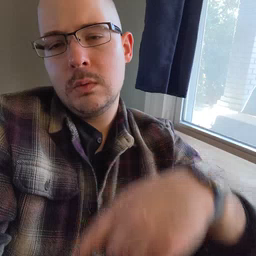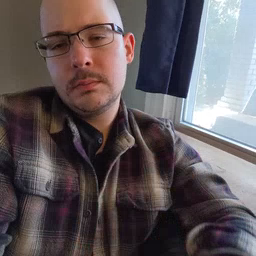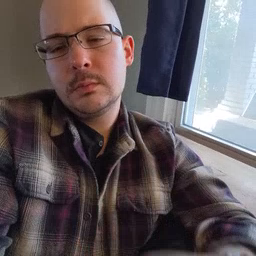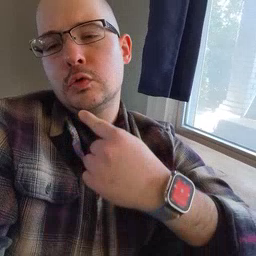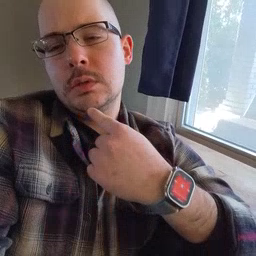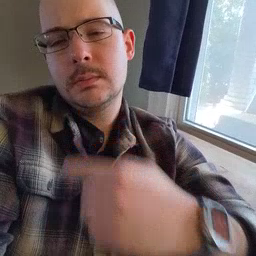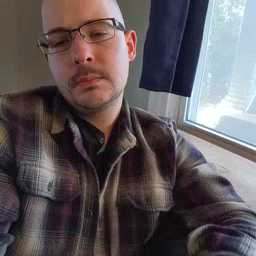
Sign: chin